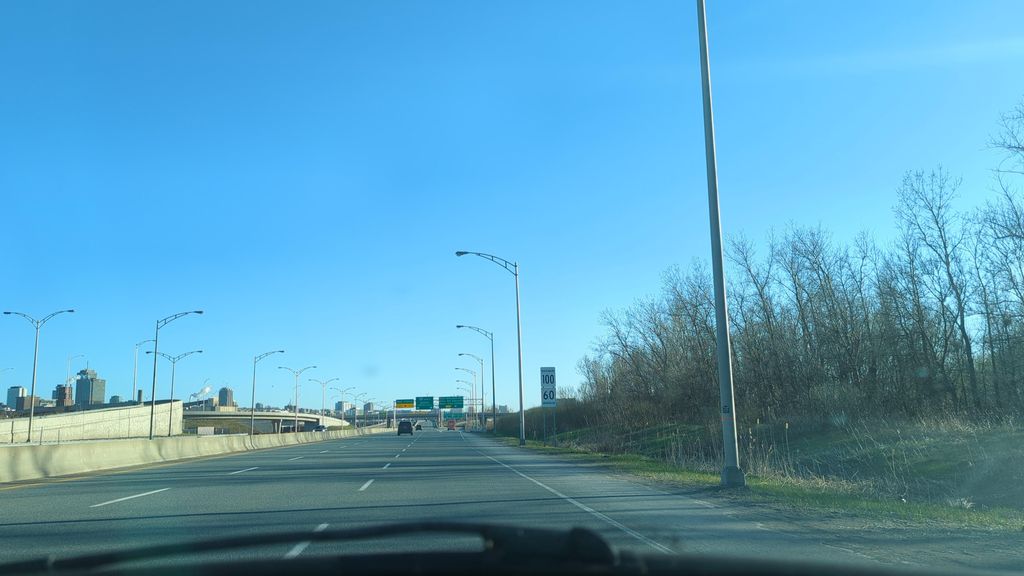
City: quebec_city